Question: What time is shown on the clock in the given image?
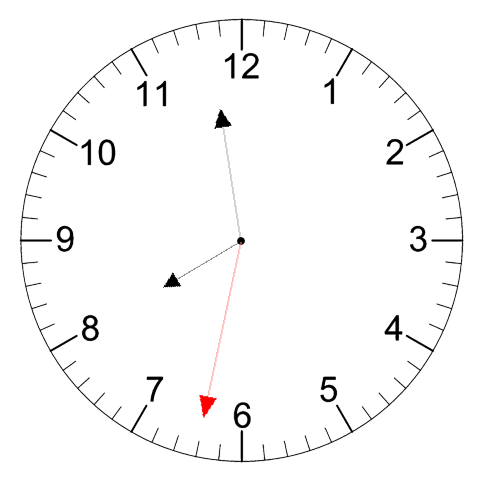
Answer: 07:58:32